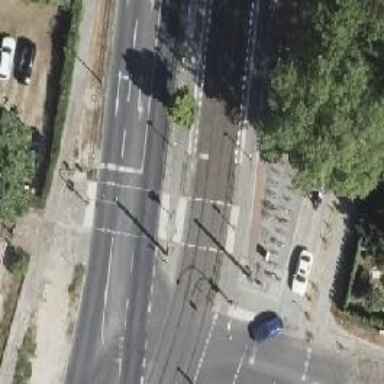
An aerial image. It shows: Tram crossing with traffic signals.